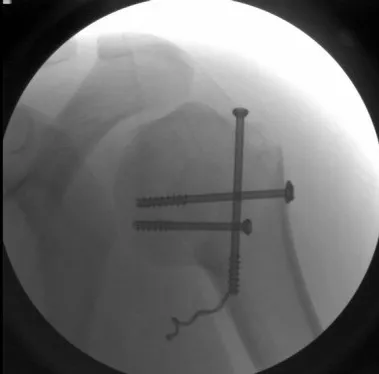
Image of unthreaded screw at time of surgery.
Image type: radiology (x_ray)